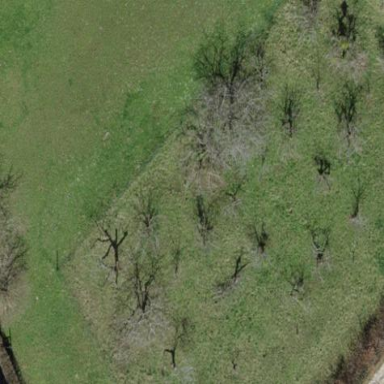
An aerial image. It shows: Orchard.